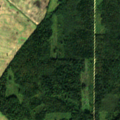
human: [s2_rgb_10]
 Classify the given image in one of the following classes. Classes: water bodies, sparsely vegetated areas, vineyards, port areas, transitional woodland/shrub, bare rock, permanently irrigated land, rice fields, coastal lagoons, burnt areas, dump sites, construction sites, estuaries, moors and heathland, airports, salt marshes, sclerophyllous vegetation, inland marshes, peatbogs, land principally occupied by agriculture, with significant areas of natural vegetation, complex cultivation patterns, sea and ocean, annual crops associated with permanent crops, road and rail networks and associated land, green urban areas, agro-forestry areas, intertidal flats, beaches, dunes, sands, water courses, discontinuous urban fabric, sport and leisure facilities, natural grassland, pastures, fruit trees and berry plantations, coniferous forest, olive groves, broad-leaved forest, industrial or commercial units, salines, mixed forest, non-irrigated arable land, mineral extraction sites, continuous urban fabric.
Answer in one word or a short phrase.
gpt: non-irrigated arable land, broad-leaved forest, mixed forest